Question: I use wordpress nextgen gallery and all images are showing by float left side by side.
But i ses strange bug: <URL>
Can you help me, why the spaces appears?
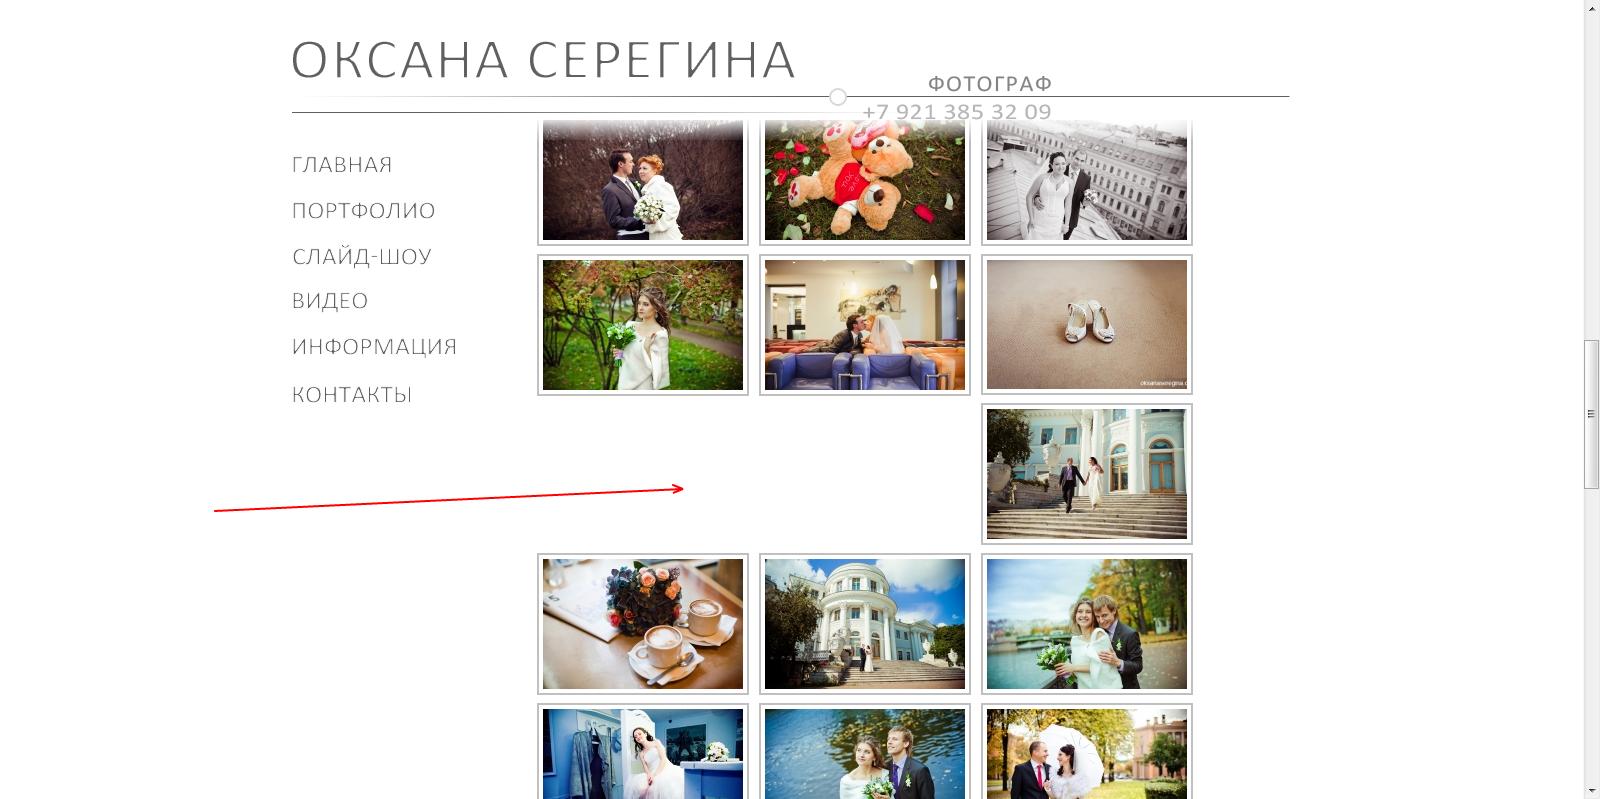
Answer: Give 'height' to your '.ngg-gallery-thumbnail-box' DIV .Write like this:
'''
.ngg-gallery-thumbnail-box{
float:left;
height:150px;
}
'''